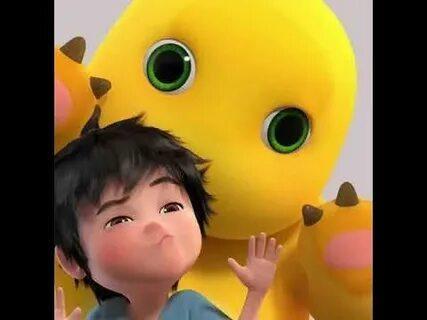
Label: nailong